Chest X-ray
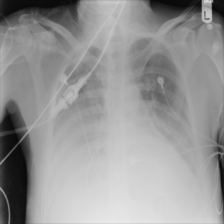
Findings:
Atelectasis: negative
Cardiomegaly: negative
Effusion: positive
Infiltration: negative
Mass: negative
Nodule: negative
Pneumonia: negative
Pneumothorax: negative
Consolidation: negative
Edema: negative
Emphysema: negative
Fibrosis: negative
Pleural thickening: negative
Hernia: negative